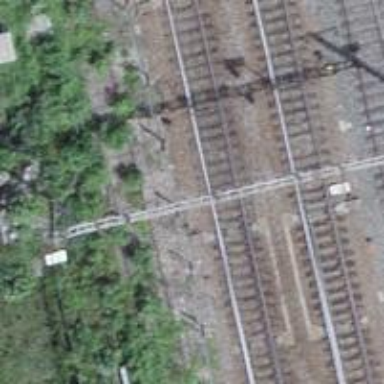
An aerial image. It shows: Railway switch.